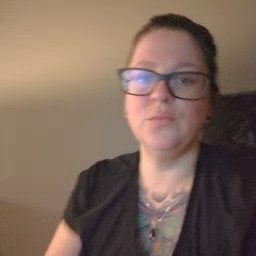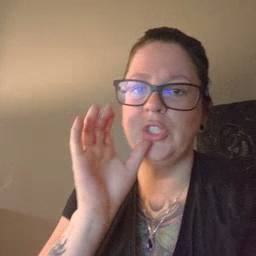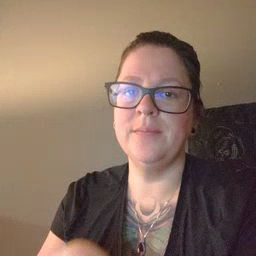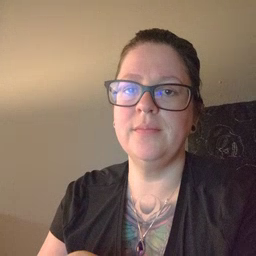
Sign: drink